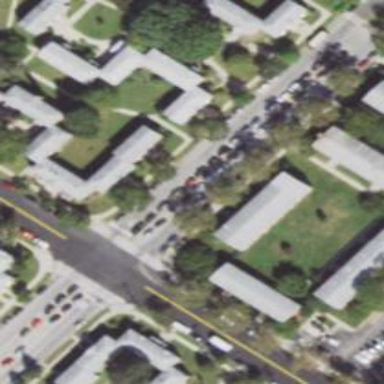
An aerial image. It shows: Residential road.